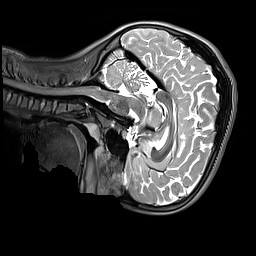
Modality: T2w
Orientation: sagittal
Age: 10
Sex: female
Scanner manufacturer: siemens
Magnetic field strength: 3 T
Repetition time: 3.2 s
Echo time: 0.408 s